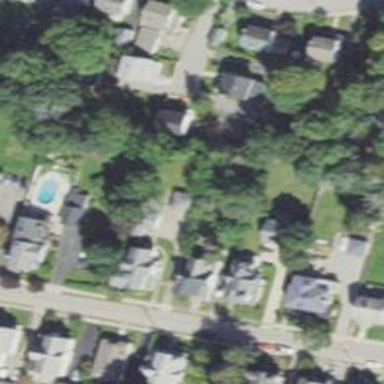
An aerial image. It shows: Residential driveway.